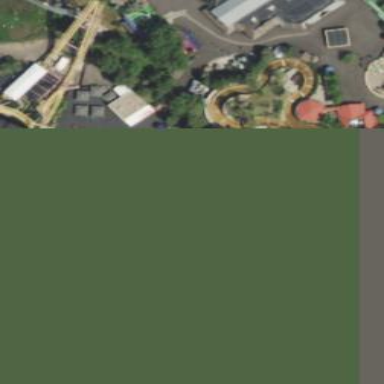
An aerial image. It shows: Amusement ride classified as tourism attraction.